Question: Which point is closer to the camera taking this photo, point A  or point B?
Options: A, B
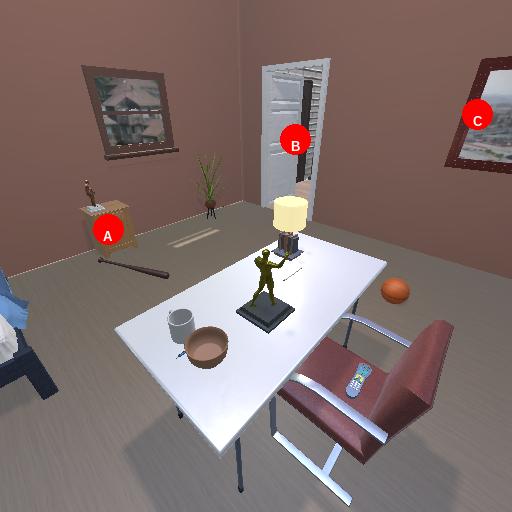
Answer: A